Question: I'm using SWFKit to create a native windows app from flash project. I want to embed video in project via SWFKit and then use it in flash.
Looks like I've found a way to embed external file but I can't find manual about how to access this embedded file via ActionScript in flash movie.

So the question is how can I access file "bridge.flv" in compiled project using ActionScript?
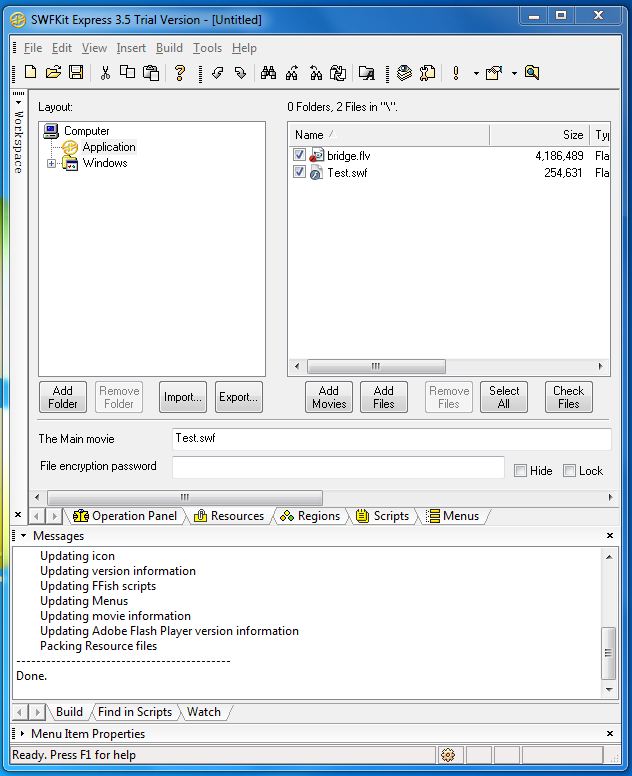
Answer: It appears to be pretty easy actually. Once file is embedded it can be accessed by relative path as if it was present in current application directory.
For example embedded bridge.flv can be accessed by Flex VideoDisplay component in this way:
'''
video.source = "bridge.flv";
'''